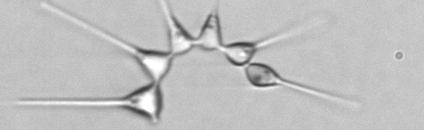
Label: Asterionellopsis_glacialis